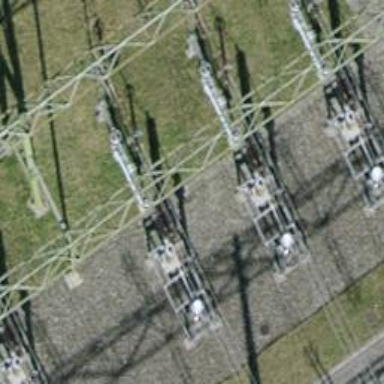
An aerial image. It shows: Insulator used in power systems.